Field crop: tomato
Growth stage: 2
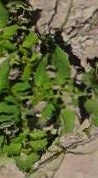
Species: tomato